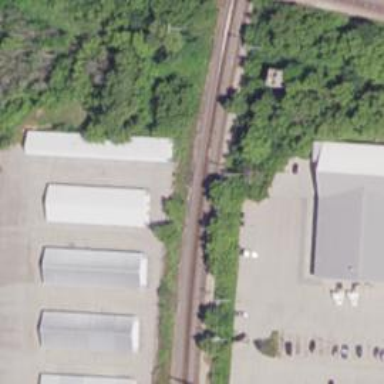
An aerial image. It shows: Railway siding for service.